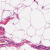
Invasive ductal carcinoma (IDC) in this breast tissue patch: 0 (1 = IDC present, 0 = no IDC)